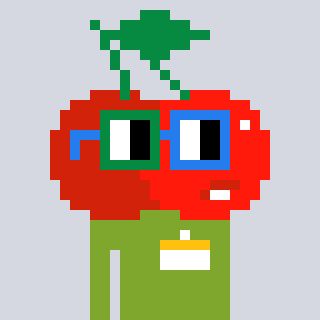
a pixel art character with square green and blue glasses, a cherry-shaped head and a slimegreen-colored body on a cool background